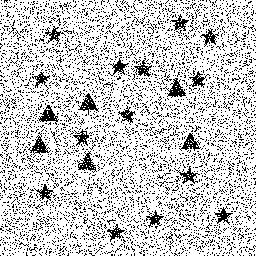
Squares: 0
Triangles: 6
Stars: 14
Total shapes: 20